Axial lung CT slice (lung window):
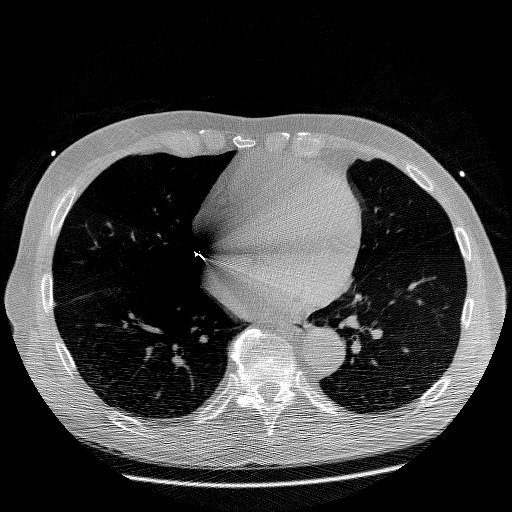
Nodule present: no